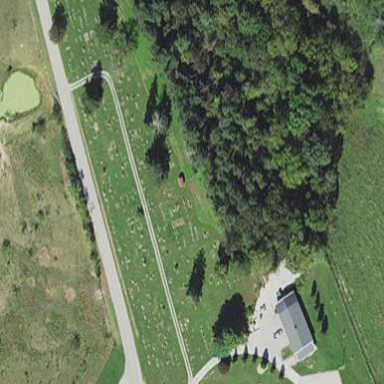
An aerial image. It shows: Cemetery.